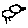
Label: bird